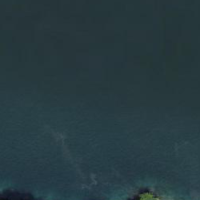
EUNIS habitat code: 14
Species observed at this site:
Phalacrocorax carbo